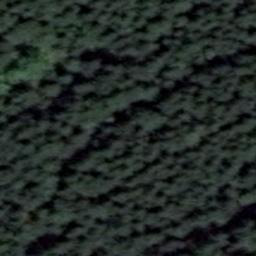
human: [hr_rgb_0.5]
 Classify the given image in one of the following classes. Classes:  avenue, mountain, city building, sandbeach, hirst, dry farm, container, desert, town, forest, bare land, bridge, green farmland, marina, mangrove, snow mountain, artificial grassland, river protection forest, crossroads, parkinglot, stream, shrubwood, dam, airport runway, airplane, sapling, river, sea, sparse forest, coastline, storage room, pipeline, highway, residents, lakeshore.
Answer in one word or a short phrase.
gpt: forest